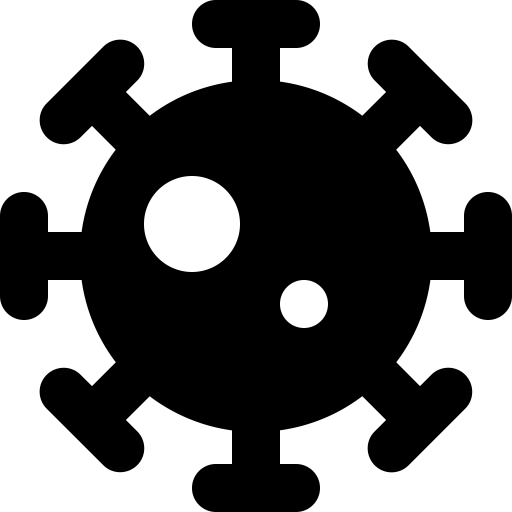
Tags: icon, FontAwesome, fa-icon, solid, virus, covid